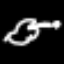
Label: frog